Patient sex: M
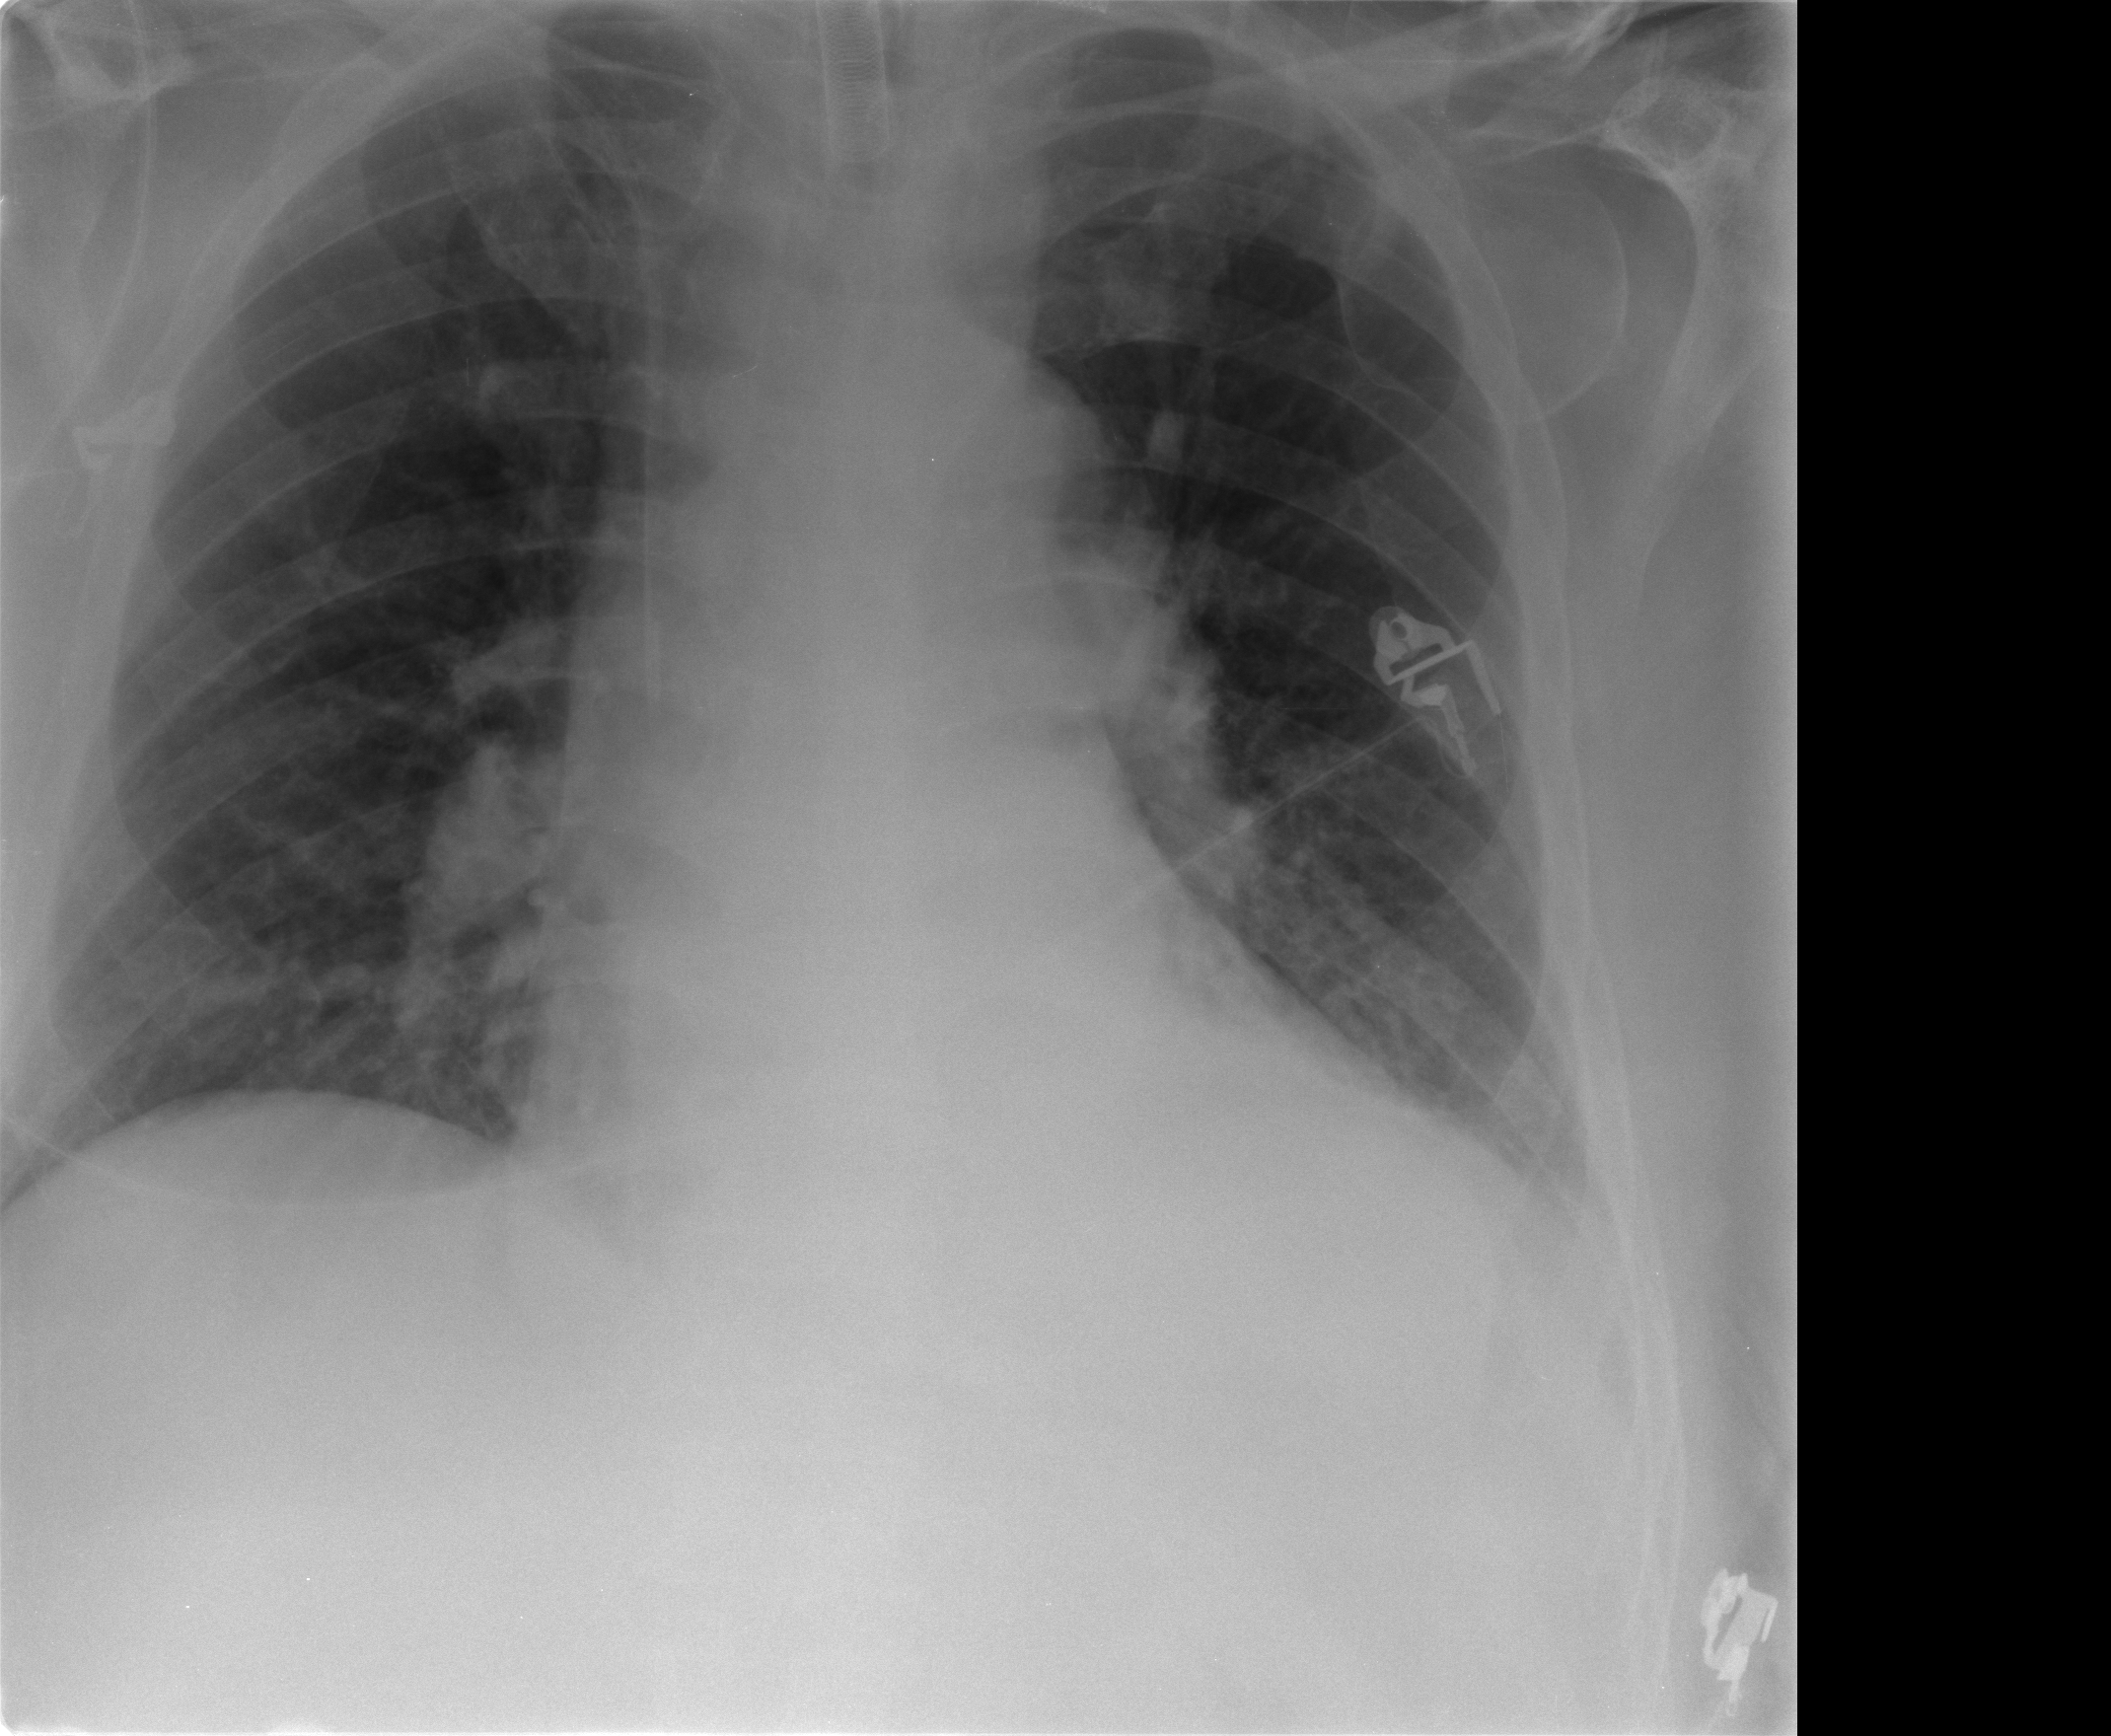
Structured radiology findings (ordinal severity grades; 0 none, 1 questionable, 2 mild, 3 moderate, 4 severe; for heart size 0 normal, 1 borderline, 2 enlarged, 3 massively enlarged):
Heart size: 2
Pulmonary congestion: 2
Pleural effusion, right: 0
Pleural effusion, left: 2
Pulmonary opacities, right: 1
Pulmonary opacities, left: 2
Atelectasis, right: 1
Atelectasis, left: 1